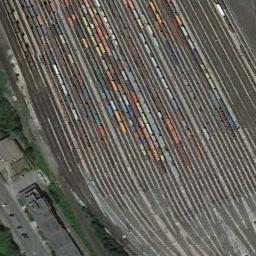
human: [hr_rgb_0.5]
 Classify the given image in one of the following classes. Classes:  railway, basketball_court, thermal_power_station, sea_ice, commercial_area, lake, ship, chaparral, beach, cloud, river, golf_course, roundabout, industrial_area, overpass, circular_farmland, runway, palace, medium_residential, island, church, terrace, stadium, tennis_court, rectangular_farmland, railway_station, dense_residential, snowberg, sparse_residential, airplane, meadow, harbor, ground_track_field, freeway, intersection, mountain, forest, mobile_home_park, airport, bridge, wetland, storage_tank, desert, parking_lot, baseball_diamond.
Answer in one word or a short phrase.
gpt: railway